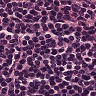
Metastatic tissue present: no